Question: So I'm looking for this: <URL> the Inline form '.form-inline'
Now on my page the inputs look wired like they have no padding:
Live example: here: <URL>
Here is my code:
'''
<div class="navbar">
<div class="navbar-inner">
<form class="form-inline" action="<?php echo $this->baseUrl('login'); ?>" id="form-login" method="post">
<input type="text" class="input-small" id="email" name="email-login" placeholder="<?=$this->translate('Email');?>">
<input type="password" class="input-small" id="password" name="password-login" placeholder="<?=$this->translate('Password');?>">
<label class="checkbox">
<input type="checkbox" name="keep-logged" value="1" id="check-logged"> <?=$this->translate('Remember me'); ?>
</label>
<input type="hidden" name="login_type" value="normal" />
<button type="submit" class="btn"><?=$this->translate('Login');?></button>
</form>
</div><!-- end navbar-iner -->
</div><!-- end navbar -->
'''
And here is, how it looks like:

It needs to have the same height as the login button.
I have the css and js files included on my page!
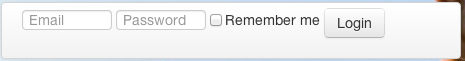
Answer: This appears to be a JSbin bug with Bootstrap. Other test sites (and local host) show this to work as expected.
Bootstrap is setting the height of the input fields to 20px, yet it is not getting applied. The answer is not clear, but you can always head over to <URL> and file a new Issue.